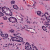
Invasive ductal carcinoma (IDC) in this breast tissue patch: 1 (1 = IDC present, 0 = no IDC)